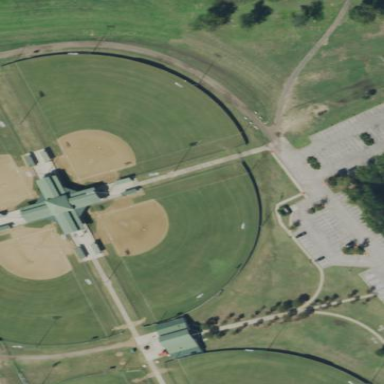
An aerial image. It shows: Baseball pitch for leisure land.